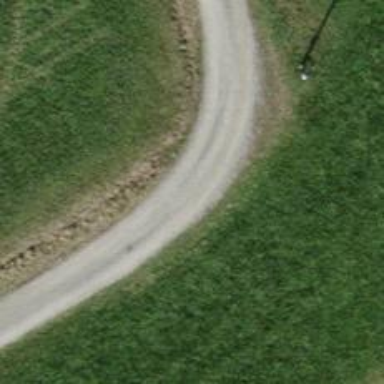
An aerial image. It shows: Unpaved track road.